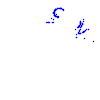
Particle: pion